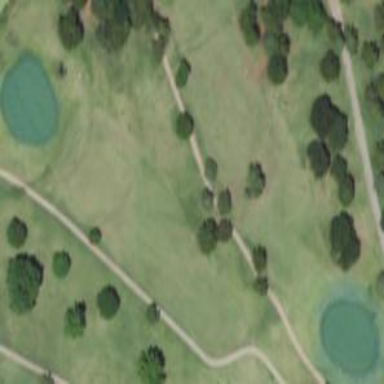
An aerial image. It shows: Path designated for golf carts.